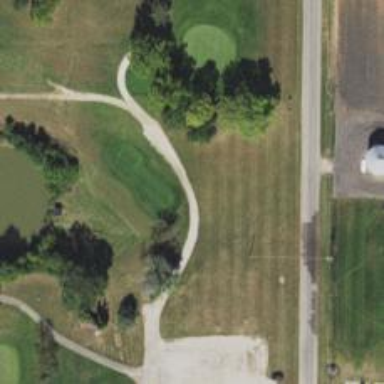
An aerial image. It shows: Path for both road and golf.